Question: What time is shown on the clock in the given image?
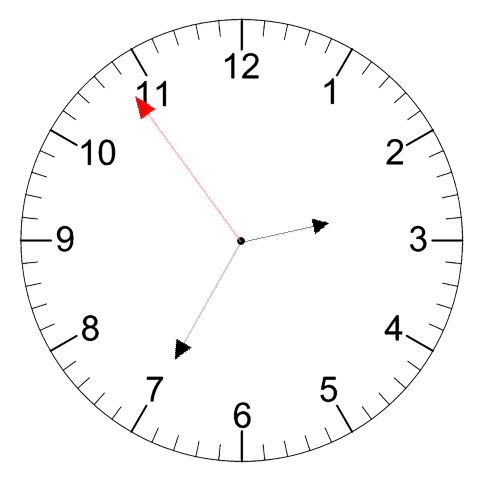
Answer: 02:34:54